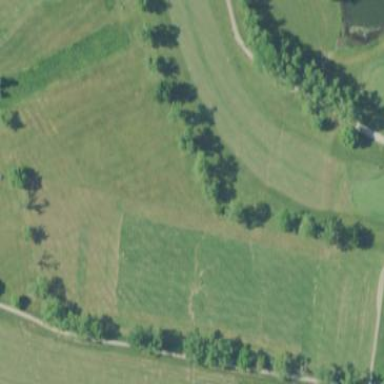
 with lush green grass covering the ground."